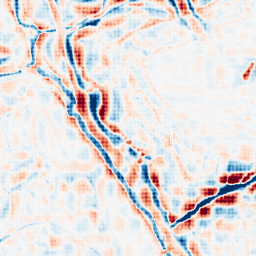
Category: wavelet
Decomposition family: wavelet_biorthogonal
Decomposition parameters: wavelet: bior5.5
level: 4
Upsampling method: sinc_hamming
Upsampling parameters: scale: 4
kernel_size: 4
Upsampling scale: 4